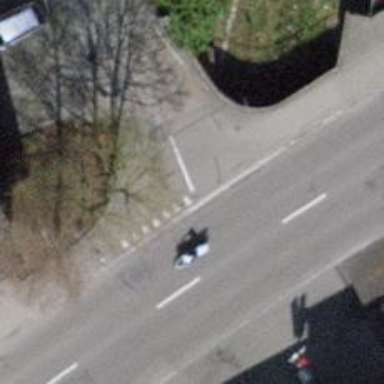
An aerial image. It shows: Road with "give way" sign.